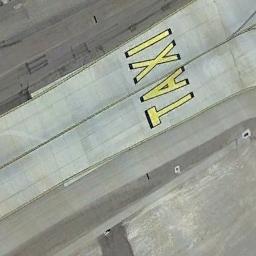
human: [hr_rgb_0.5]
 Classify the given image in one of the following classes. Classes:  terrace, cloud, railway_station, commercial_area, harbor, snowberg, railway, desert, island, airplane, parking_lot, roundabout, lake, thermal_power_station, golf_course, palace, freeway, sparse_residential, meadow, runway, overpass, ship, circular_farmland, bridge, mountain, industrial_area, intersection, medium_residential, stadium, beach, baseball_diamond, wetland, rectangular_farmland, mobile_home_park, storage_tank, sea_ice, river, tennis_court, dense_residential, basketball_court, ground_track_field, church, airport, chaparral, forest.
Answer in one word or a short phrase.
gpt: runway